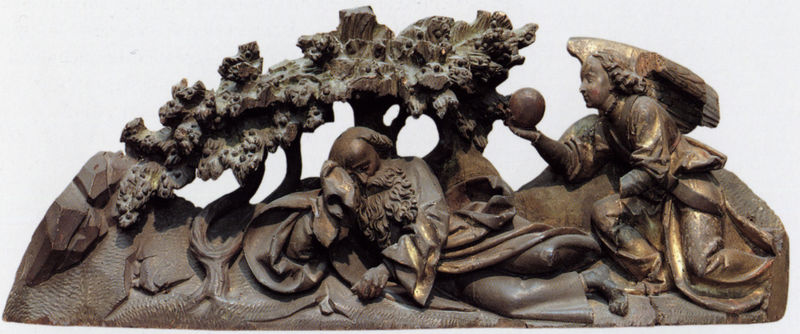
Titel: Tympanon des linken Flügels des Hochaltars aus der Karmeliterkirche Maria Himmelfahrt in Nürnberg: Die Speisung des Propheten Elias durch einen Engel in der Wüste
Künstler: Veit Stoß
Standort: Bamberg
Institution: Diözesanmuseum
Schlagwörter: baum, berg, blätter, dunkel, felsen, flügel, fuß, gestein, gruppe, hand, himmel, laub, mann, schatten, schlaf, wasser, wolken, bäume, grün, landschaft, menschen, äste, braun, frau, holz, licht, männer, nacht, profil, schwarz, stirn, szene, dach, tuch, ball, bart, angebot, bibel, falten, lang, mensch, stein, steine, tod, tof, trauer, vollbart, hände, hügel, strauch, vögel, busch, gebüsch, rauch, gewand, gold, gewänder, paar, pflanzen, höhle, wald, engel, frucht, skulptur, statue, ton, apfel, pflücken, relief, ruhe, liegen, ruhen, schlafen, schlafend, bogen, alter mann, fels, farbe, hecke, stämme, falte, detail, glanz, glatze, metall, bronze, faltenwurf, plastik, liegend, aufstützen, foto, fotografie, photographie, schimmer, barfuss, alter, moses, vergoldet, wurzel, traum, weinen, geben, schlange, kugel, laubbaum, reichen, halbglatze, schnitzerei, photo, halbrund, fragment, farbfoto, anbieten, altes testament, wanderer, blattwerk, knieen, erscheinung, bieten, blinken, heiliger, übergabe, gefasst, jünger, gabe, hirten, erzengel, donner, liegt, schlafender, sakral, amorph, geschnitzt, schnitzen, josef, oliven, schnitzkunst, apostel, figurengruppe, beschädigt, gabriel, abraham, schnizerei, bible, christus am ölberg, ölberg, schitzerei, ungefasst, plasti, brennende dornbusch, dornbusch, olivenhain, schläfer, m, gebüchsc, jesaja, fakten